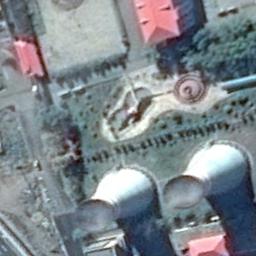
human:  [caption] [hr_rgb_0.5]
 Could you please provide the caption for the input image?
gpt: Many buildings of different shapes are next to the thermal power station .

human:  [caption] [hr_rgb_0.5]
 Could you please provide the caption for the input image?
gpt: There are two steaming cooling towers in the thermal power station, Surrounded by a large green area .

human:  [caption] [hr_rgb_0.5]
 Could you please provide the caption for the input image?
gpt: The thermal power station is on the grass next to some buildings with white mist above .

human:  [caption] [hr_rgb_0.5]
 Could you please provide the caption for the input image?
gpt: There is a thermal power station and a house in the open space by the road .

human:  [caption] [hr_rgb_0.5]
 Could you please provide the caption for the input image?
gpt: There are some buildings and two chimneys on the thermal power station .